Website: crate-barrel
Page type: delivery-shipping
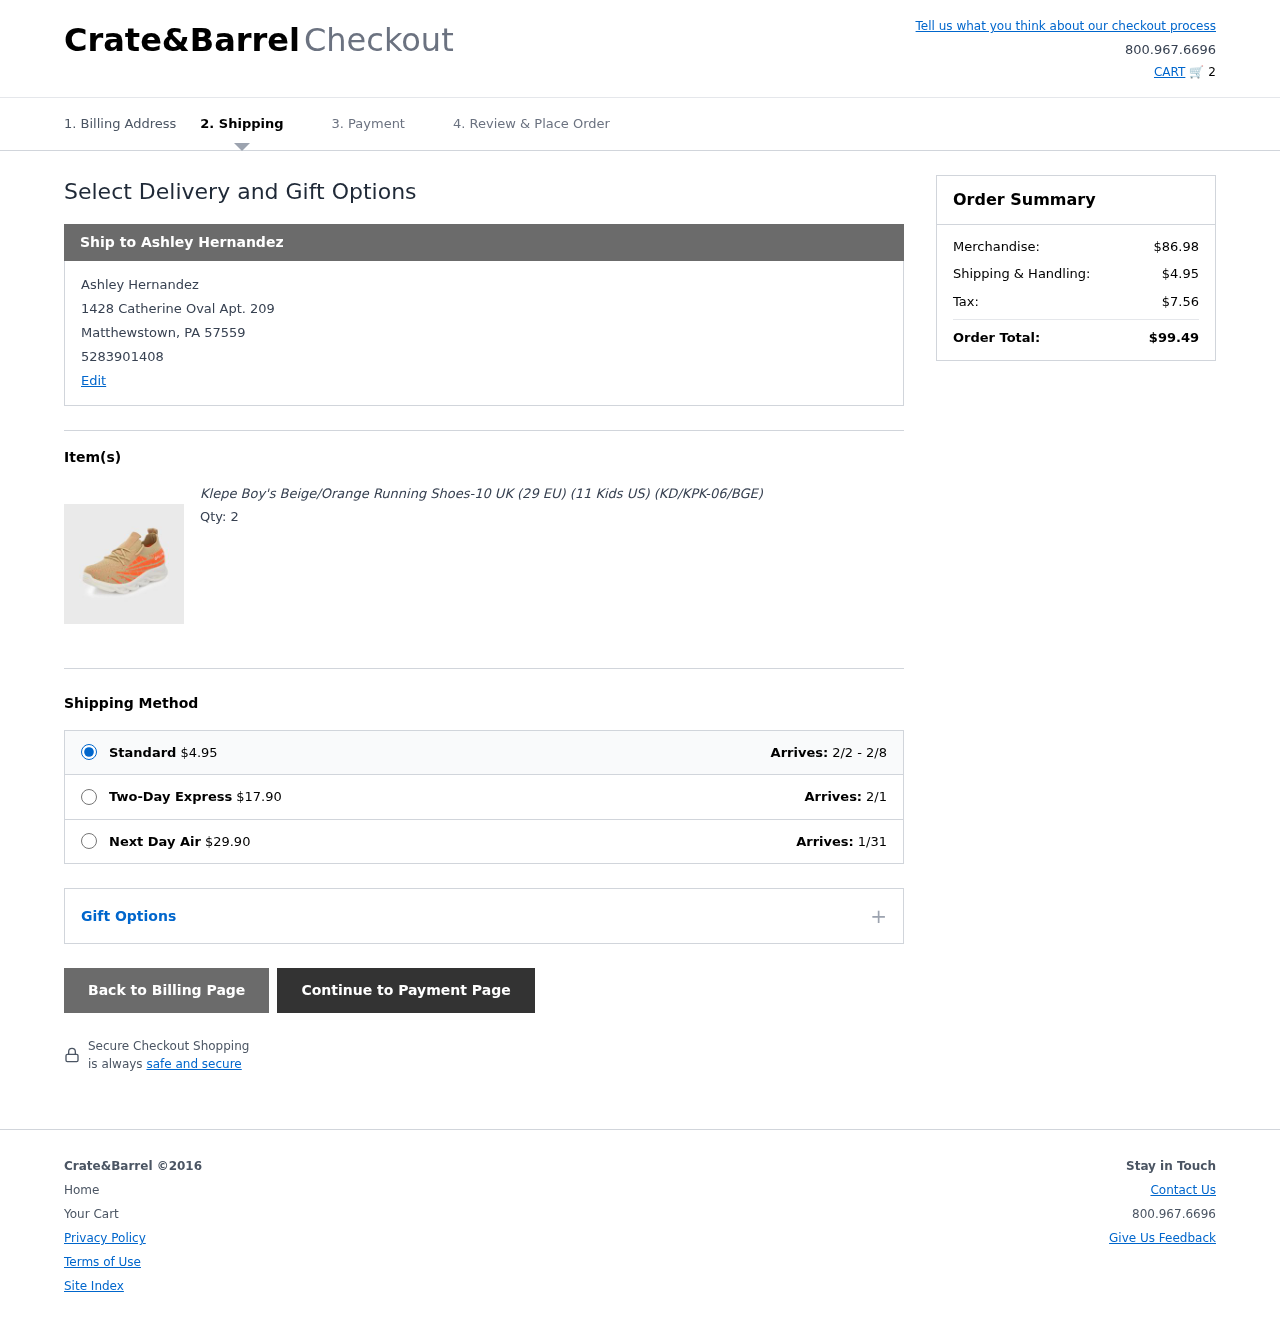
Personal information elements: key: PII_CITY
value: Matthewstown
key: PII_FULLNAME
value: Ashley Hernandez
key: PII_PHONE
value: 5283901408
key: PII_POSTCODE
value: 57559
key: PII_STATE_ABBR
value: PA
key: PII_STREET
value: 1428 Catherine Oval Apt. 209
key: PII_FULLNAME2
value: Ashley Hernandez
Product elements: key: PRODUCT1_NAME
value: Klepe Boy's Beige/Orange Running Shoes-10 UK (29 EU) (11 Kids US) (KD/KPK-06/BGE)
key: PRODUCT1_QUANTITY
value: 2
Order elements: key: ORDER_NUM_ITEMS
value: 2
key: ORDER_SHIPPING_COST
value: $4.95
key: ORDER_DELIVERY_DATE_RANGE
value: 2/2 - 2/8
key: ORDER_SHIPPING_COST_EXPRESS
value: $17.90
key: ORDER_SHIPPING_DATE_EXPRESS
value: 2/1
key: ORDER_SHIPPING_COST_NEXT_DAY
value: $29.90
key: ORDER_SHIPPING_DATE_NEXT_DAY
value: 1/31
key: ORDER_SUBTOTAL
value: $86.98
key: ORDER_SHIPPING_COST2
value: $4.95
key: ORDER_TAX
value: $7.56
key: ORDER_TOTAL
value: $99.49